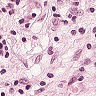
Metastatic tissue present: yes